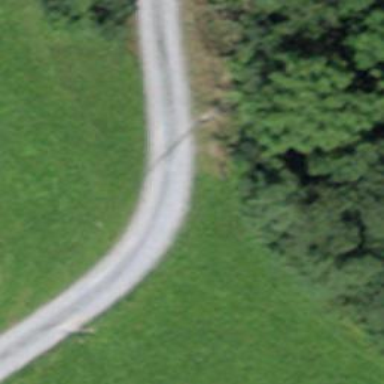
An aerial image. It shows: Advanced downhill service road for skiing.